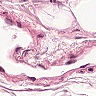
Metastatic tissue present: no